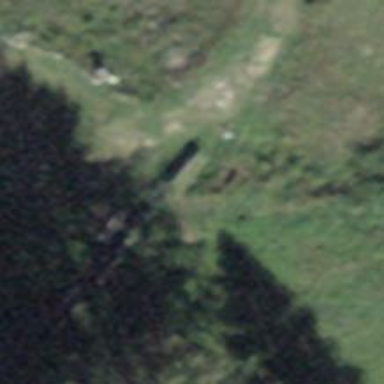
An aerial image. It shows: Brown bench in the vicinity.